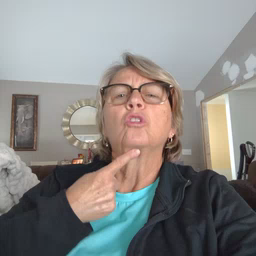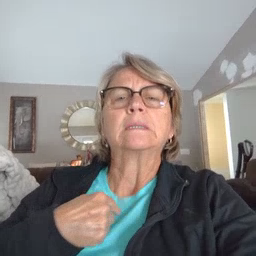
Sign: thirsty